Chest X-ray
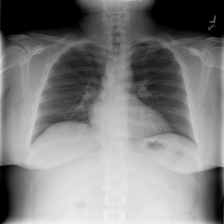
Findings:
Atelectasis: negative
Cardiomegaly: negative
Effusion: negative
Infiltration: negative
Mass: negative
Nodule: negative
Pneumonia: negative
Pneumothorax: negative
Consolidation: negative
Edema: negative
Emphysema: negative
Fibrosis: negative
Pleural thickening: negative
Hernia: negative